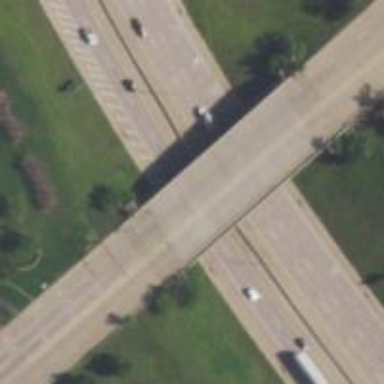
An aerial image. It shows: Secondary road crossing bridge.